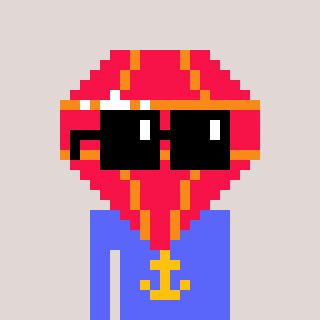
a pixel art character with square black sunglasses, a red diamond-shaped head and a purple-colored body on a warm background